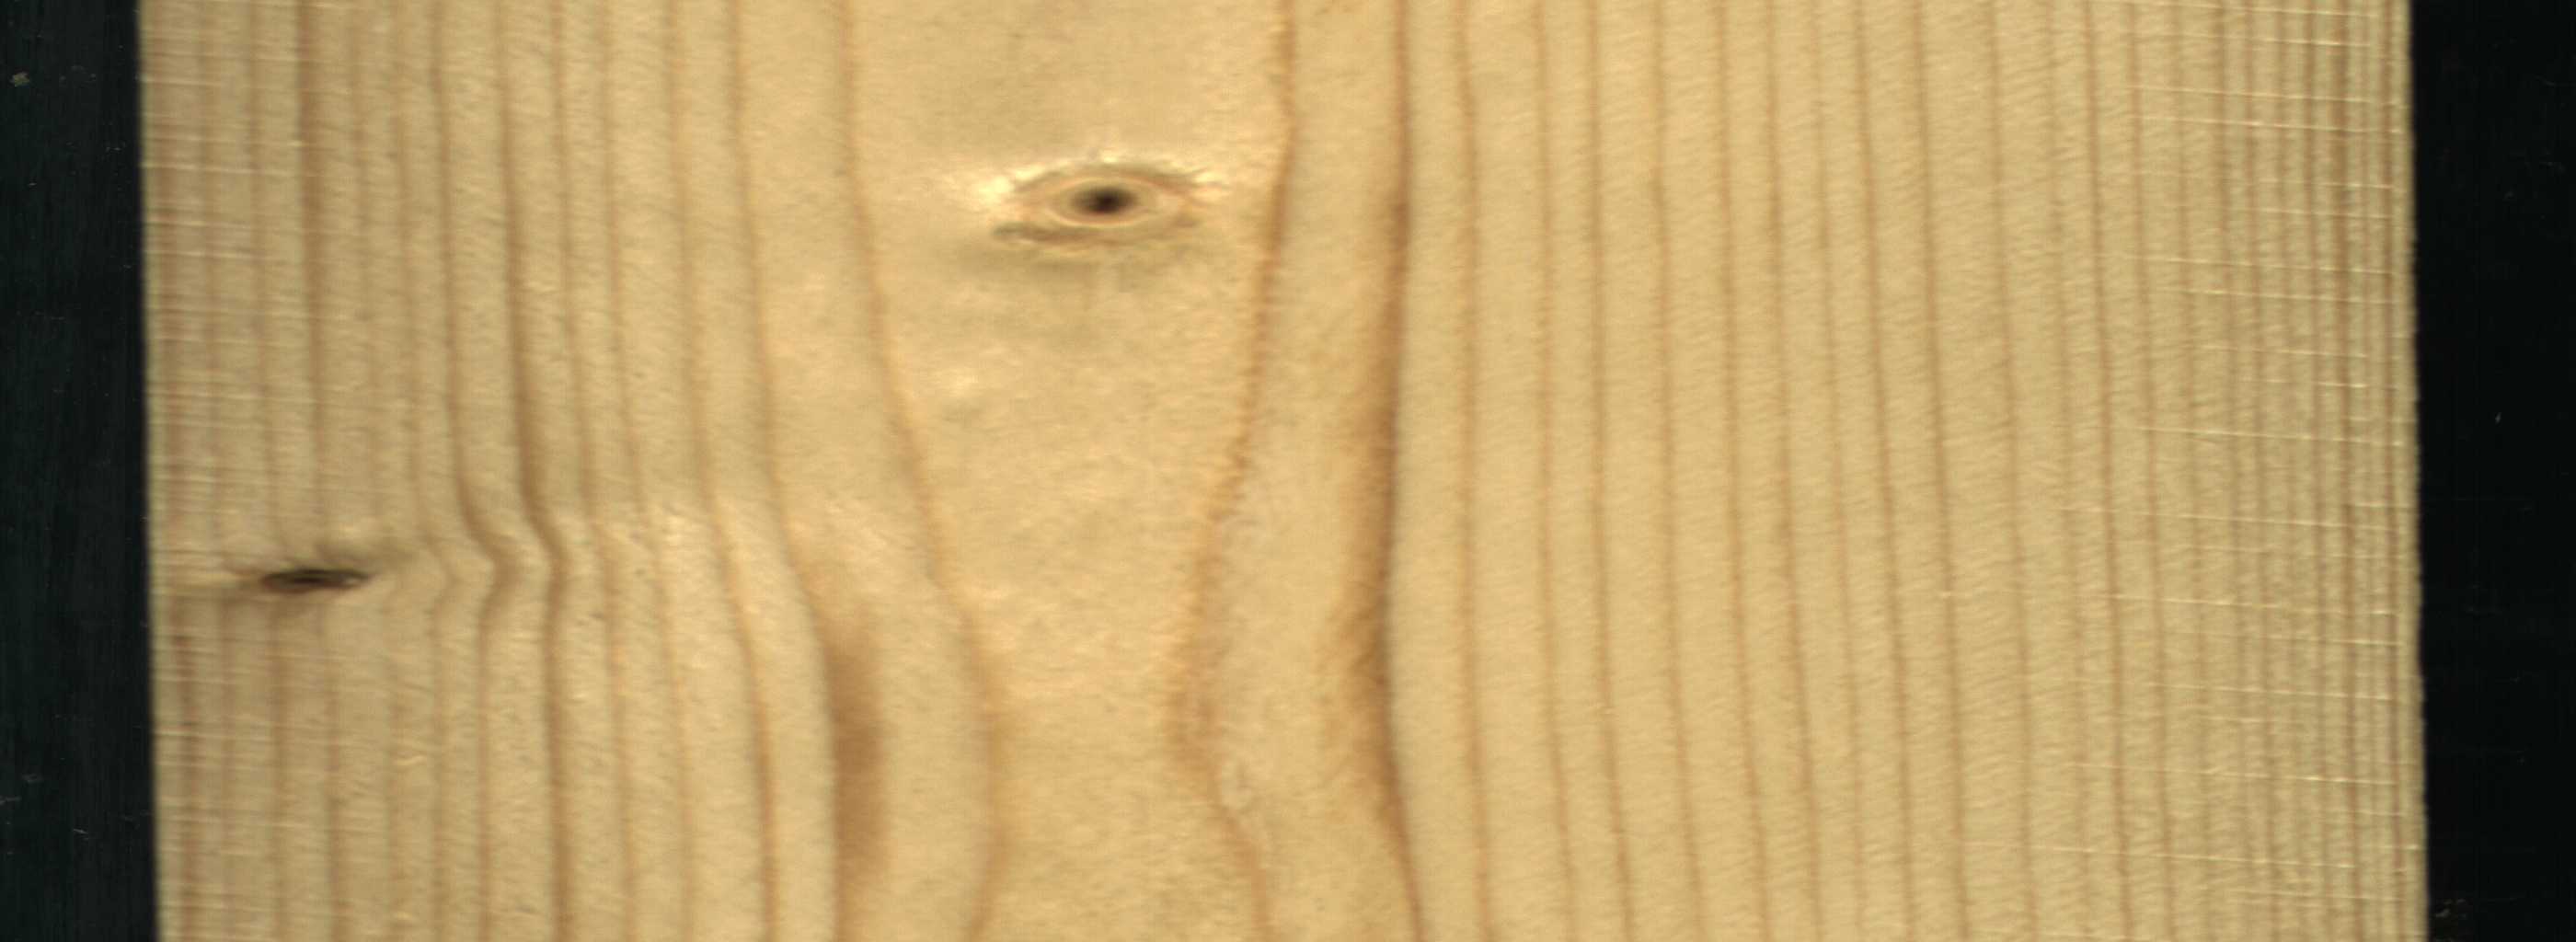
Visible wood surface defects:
Dead_Knot
Live_Knot
Live_Knot